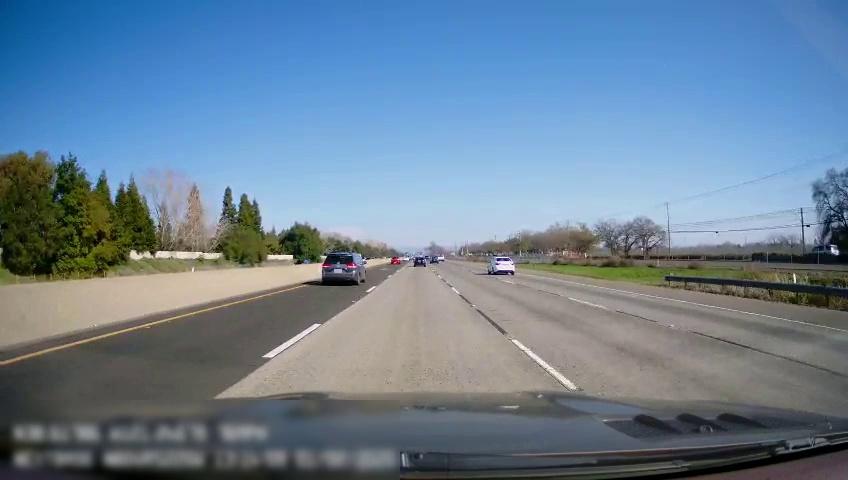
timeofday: Day
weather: Sunny
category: Drivable Space
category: Vehicles | SUV
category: Vehicles | Car
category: Vehicles | Car
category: Vehicles | SUV
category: Lanes | Current Lane
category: Lanes | Current Lane
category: Lanes | Current Lane
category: Lanes | Alternate Lane
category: Lanes | Alternate Lane